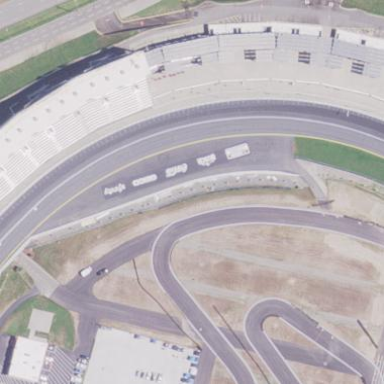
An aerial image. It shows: Asphalt raceway.